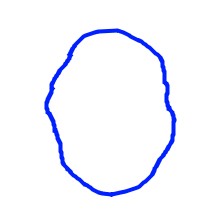
Shape: circle